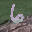
Label: 6